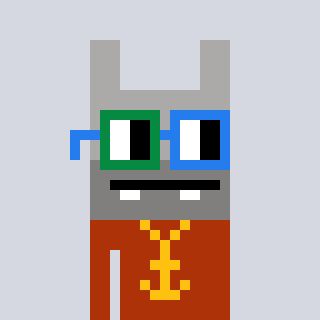
a pixel art character with square green and blue glasses, a rabbit-shaped head and a hotbrown-colored body on a cool background